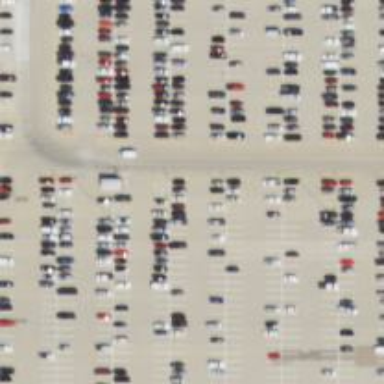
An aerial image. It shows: Parking space is available.